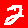
Digit: 2